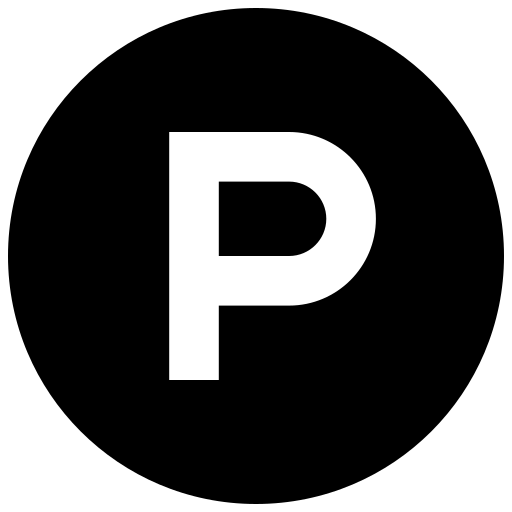
Tags: icon, FontAwesome, fa-icon, brand, product, hunt